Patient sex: M
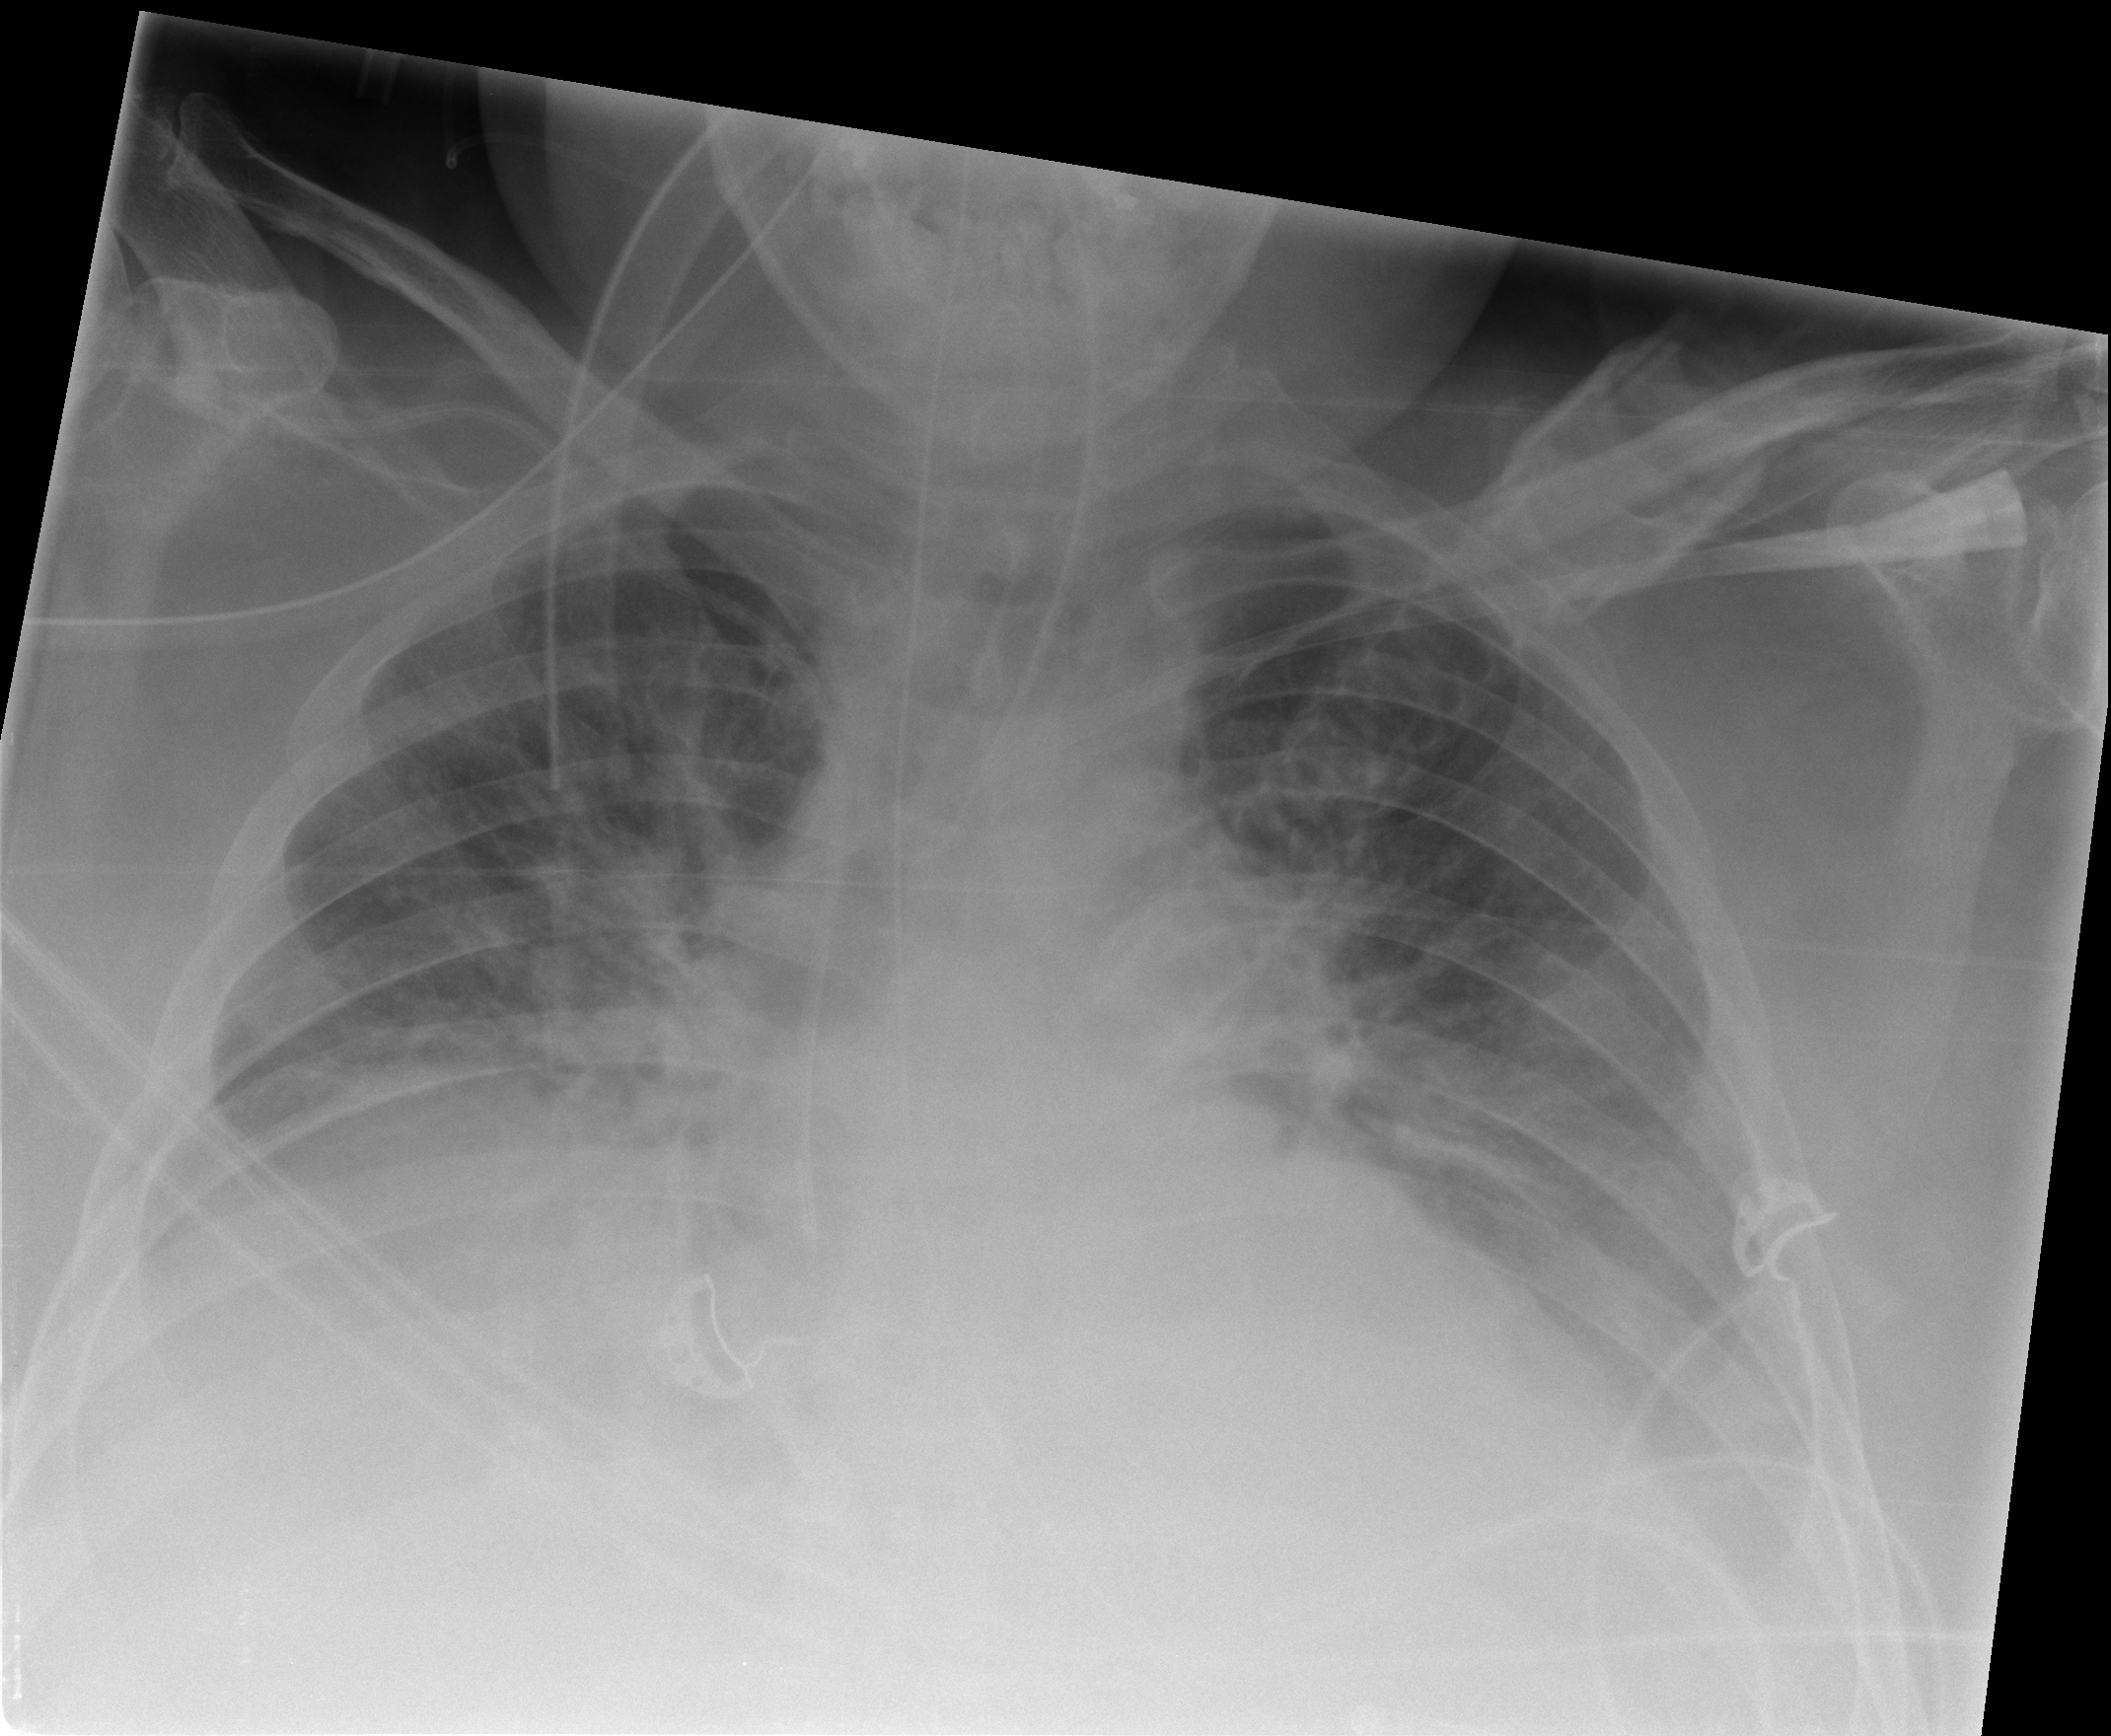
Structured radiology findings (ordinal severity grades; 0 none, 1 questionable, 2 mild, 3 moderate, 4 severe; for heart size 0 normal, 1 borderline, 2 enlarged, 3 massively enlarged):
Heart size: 2
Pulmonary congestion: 2
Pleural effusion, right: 1
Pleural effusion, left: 2
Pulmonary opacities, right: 2
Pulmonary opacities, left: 2
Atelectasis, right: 2
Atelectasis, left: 2